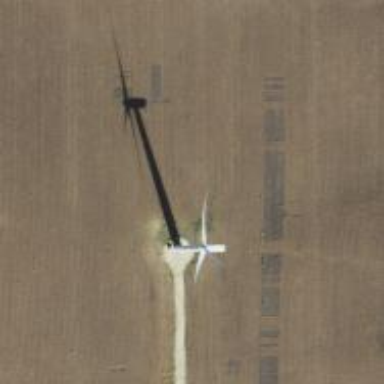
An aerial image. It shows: Wind generator with horizontal axis. The generator is wind turbine.